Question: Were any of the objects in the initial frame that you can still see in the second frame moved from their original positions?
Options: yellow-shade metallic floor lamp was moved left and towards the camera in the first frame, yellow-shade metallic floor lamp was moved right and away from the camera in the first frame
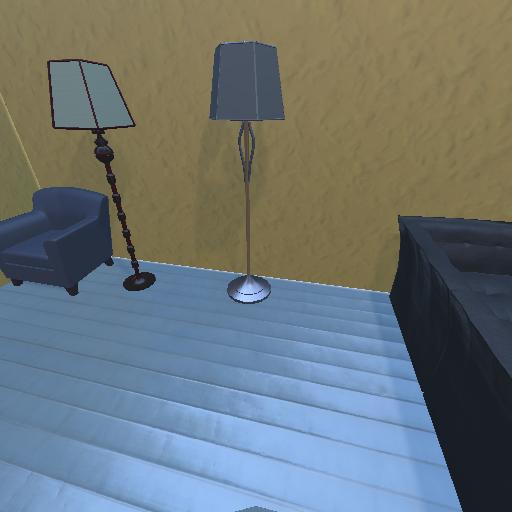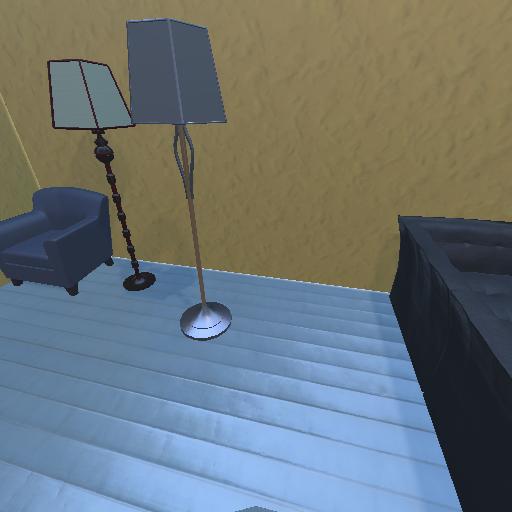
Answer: yellow-shade metallic floor lamp was moved left and towards the camera in the first frame